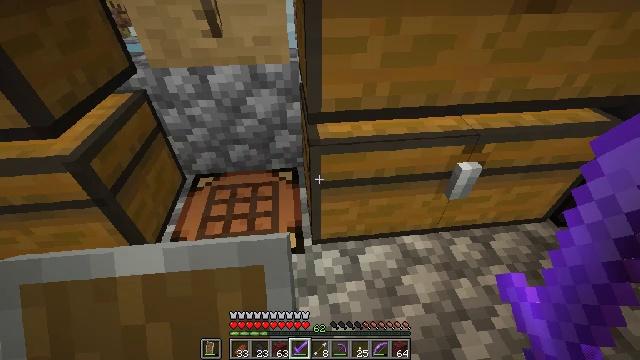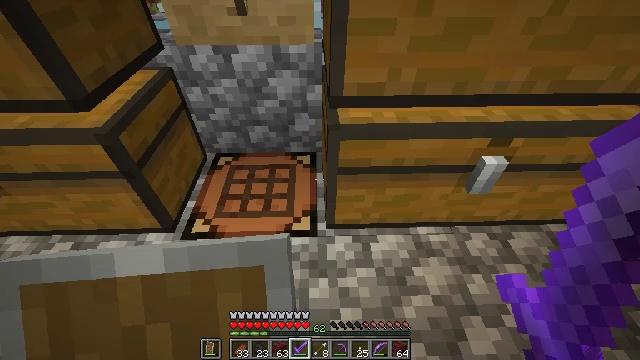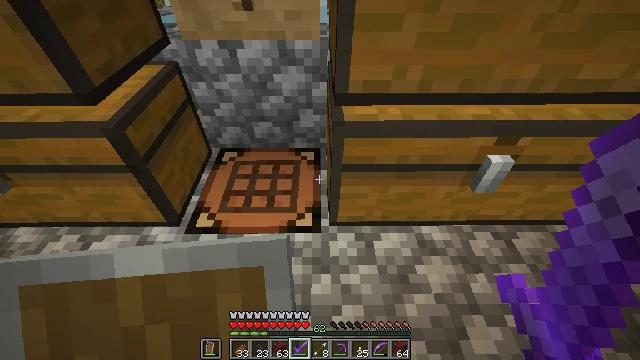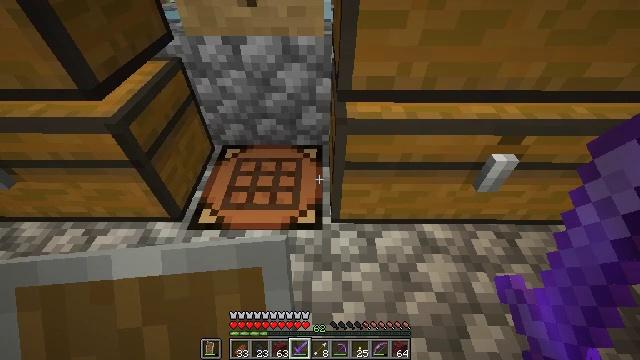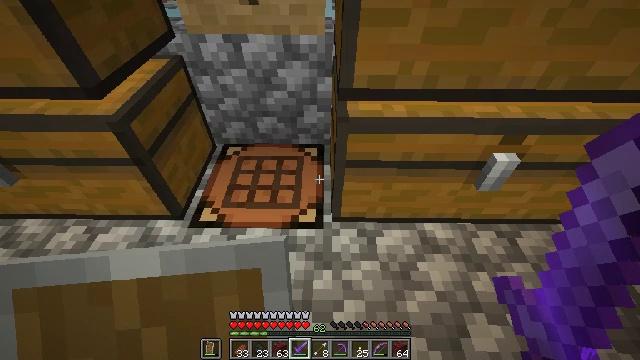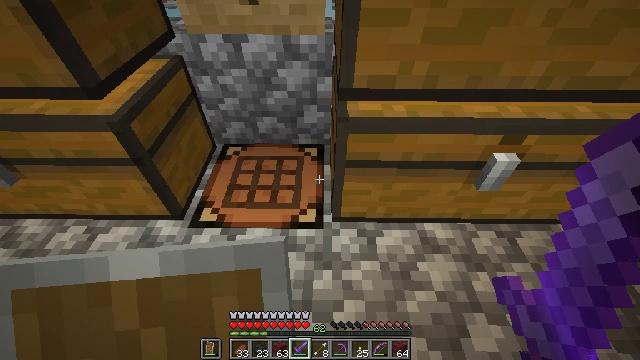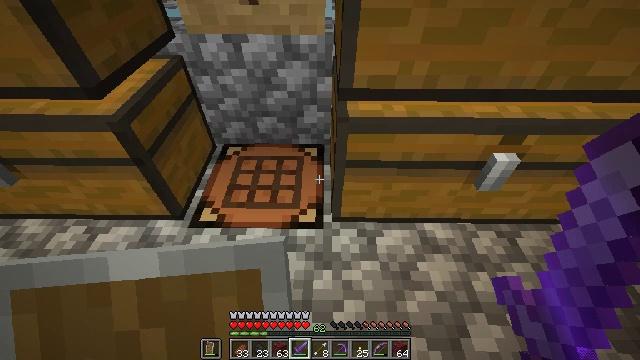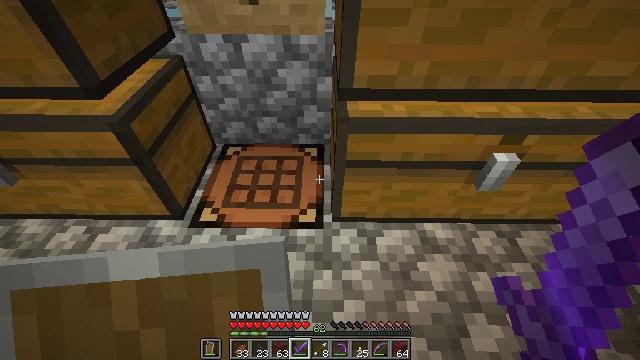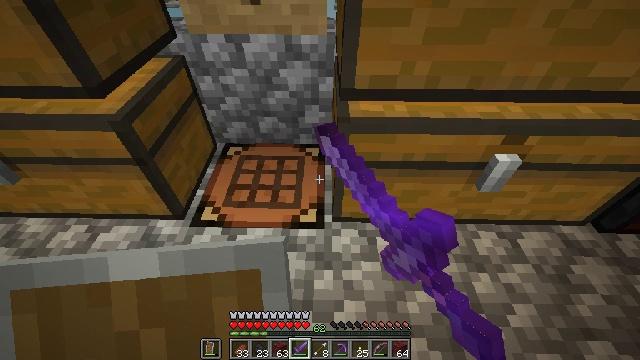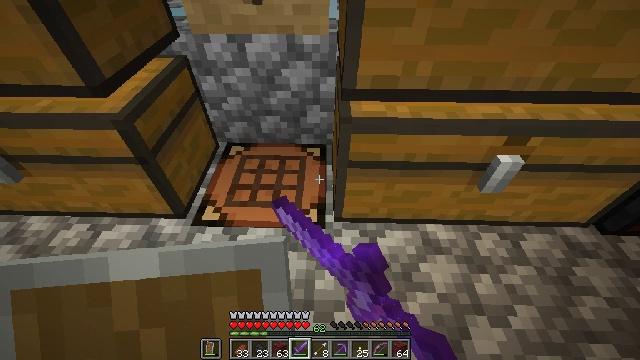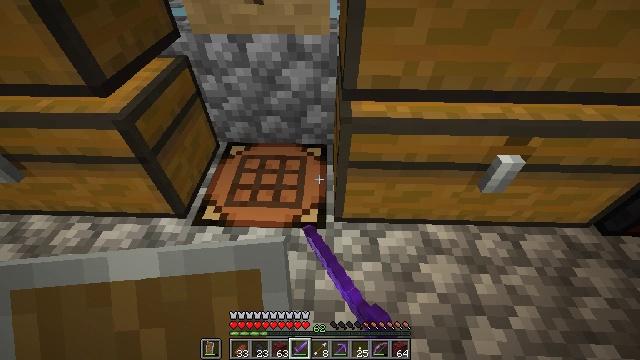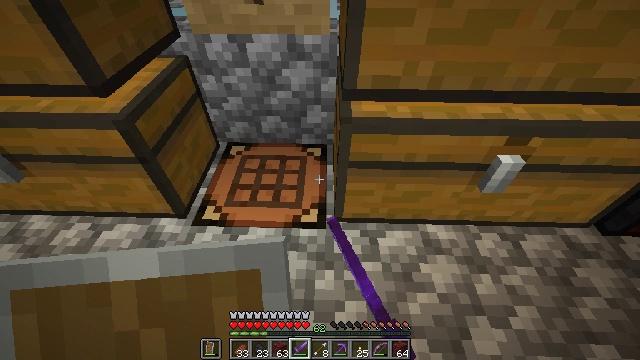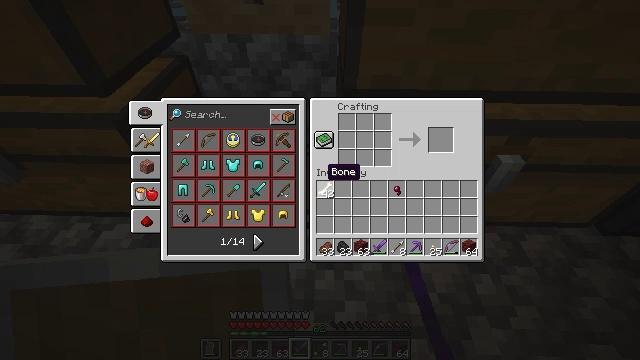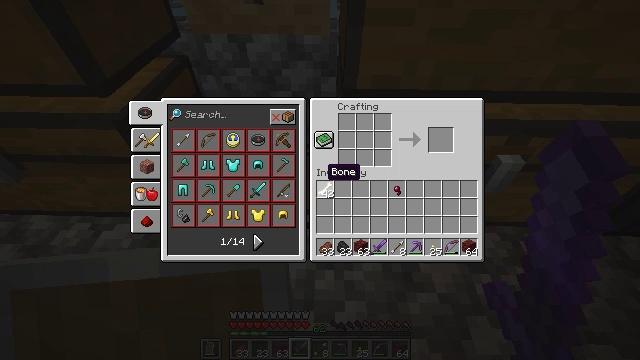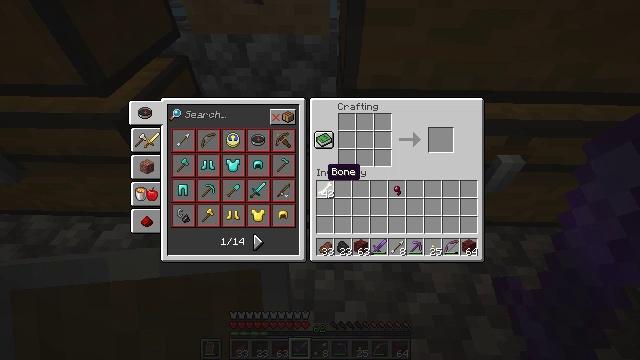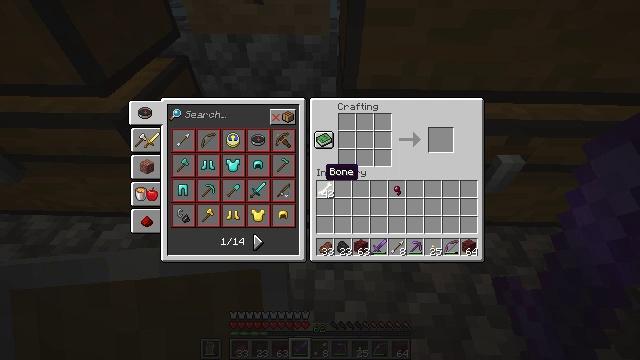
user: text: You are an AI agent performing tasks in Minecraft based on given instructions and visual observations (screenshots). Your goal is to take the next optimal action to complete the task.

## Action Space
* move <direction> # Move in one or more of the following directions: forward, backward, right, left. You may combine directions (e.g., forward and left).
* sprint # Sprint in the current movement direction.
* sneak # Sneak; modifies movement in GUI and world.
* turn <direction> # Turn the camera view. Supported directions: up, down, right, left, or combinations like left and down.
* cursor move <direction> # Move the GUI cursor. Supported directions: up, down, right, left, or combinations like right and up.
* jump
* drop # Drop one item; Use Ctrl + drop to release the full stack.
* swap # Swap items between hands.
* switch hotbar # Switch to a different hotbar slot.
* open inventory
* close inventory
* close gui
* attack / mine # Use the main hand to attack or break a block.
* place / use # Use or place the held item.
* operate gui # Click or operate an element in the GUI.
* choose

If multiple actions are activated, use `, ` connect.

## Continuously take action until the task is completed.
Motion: motion action
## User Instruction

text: Combine the necessary materials to craft an ender eye.
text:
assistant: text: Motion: turn left and down
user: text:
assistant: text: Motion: turn left
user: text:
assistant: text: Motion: no_op
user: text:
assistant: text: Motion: no_op
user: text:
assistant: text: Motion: no_op
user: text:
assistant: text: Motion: no_op
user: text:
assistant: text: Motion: use / place
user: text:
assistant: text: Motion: use / place
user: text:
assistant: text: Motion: use / place
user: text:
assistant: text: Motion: use / place
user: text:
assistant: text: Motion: no_op
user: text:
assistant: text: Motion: no_op
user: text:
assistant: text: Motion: no_op
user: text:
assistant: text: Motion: no_op
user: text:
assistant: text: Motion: no_op
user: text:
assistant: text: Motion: turn up
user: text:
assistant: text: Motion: turn left and up
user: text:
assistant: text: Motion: turn left and up
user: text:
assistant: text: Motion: no_op
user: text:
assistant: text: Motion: no_op
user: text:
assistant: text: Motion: turn left and up
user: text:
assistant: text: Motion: turn left and up
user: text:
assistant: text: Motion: no_op
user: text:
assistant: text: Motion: no_op
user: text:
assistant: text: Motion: no_op
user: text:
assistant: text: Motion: turn down
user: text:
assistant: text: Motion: no_op
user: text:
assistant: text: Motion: no_op
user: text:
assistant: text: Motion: attack / mine
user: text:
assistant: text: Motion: attack / mine